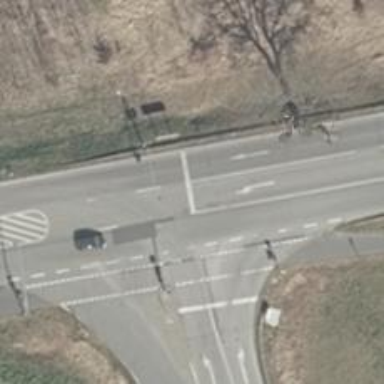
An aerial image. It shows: Road with traffic signals.